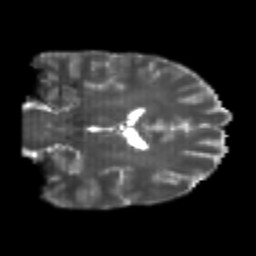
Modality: T2w
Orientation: coronal
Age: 26
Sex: male
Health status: healthy
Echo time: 0.074 s